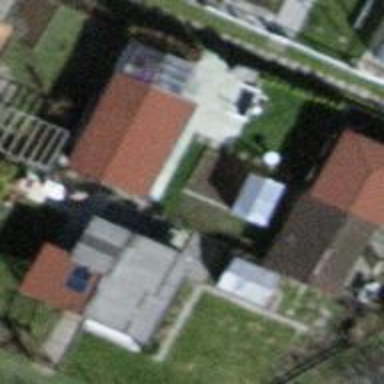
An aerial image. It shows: Allotment house.